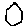
Label: hexagon